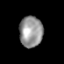
Tissue: prostate
Cell type: T cells
Senescence score: 0.35
Nuclear area (px): 709
Mean DAPI intensity: 149.227